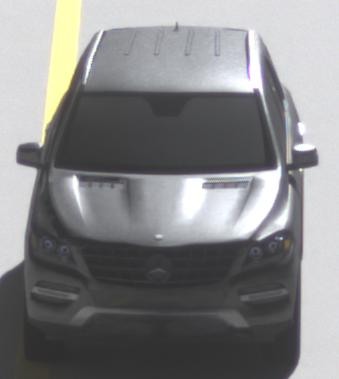
Make: Mercedes-Benz
Model: ML 350
Detailed model: M-Class (166)
Model produced from: 2011/11
Model produced until: 2014/10
Doors: 5
Color: gray
Road condition: dry road
Daytime: morning or afternoon
Contrast: high contrast